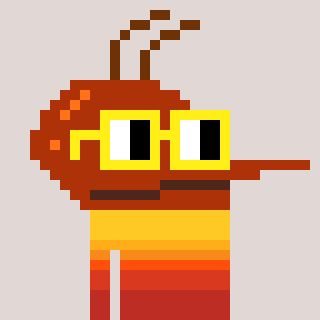
a pixel art character with square yellow glasses, a mosquito-shaped head and a blue-colored body on a warm background